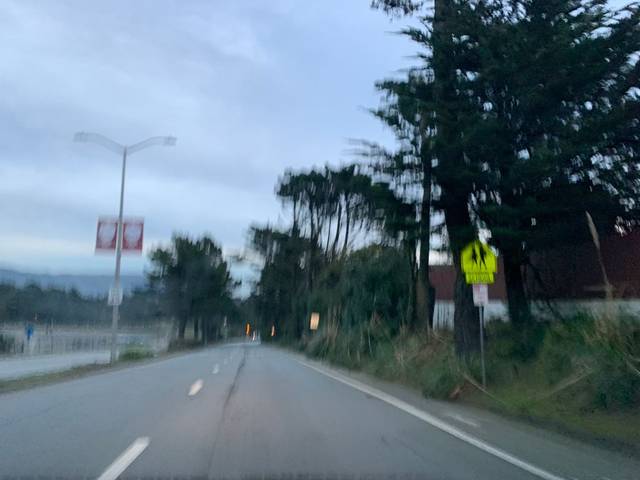
Region: United States
Coordinates: 37.643, -122.462